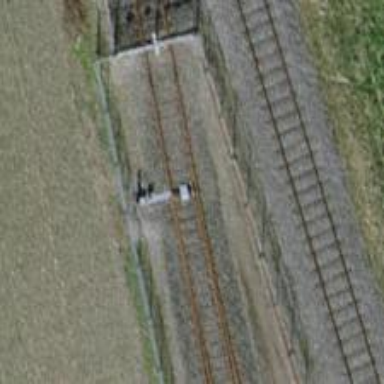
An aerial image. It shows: Railway switch.